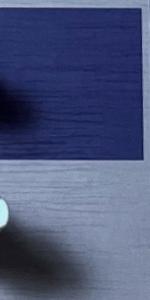
Label: Empty